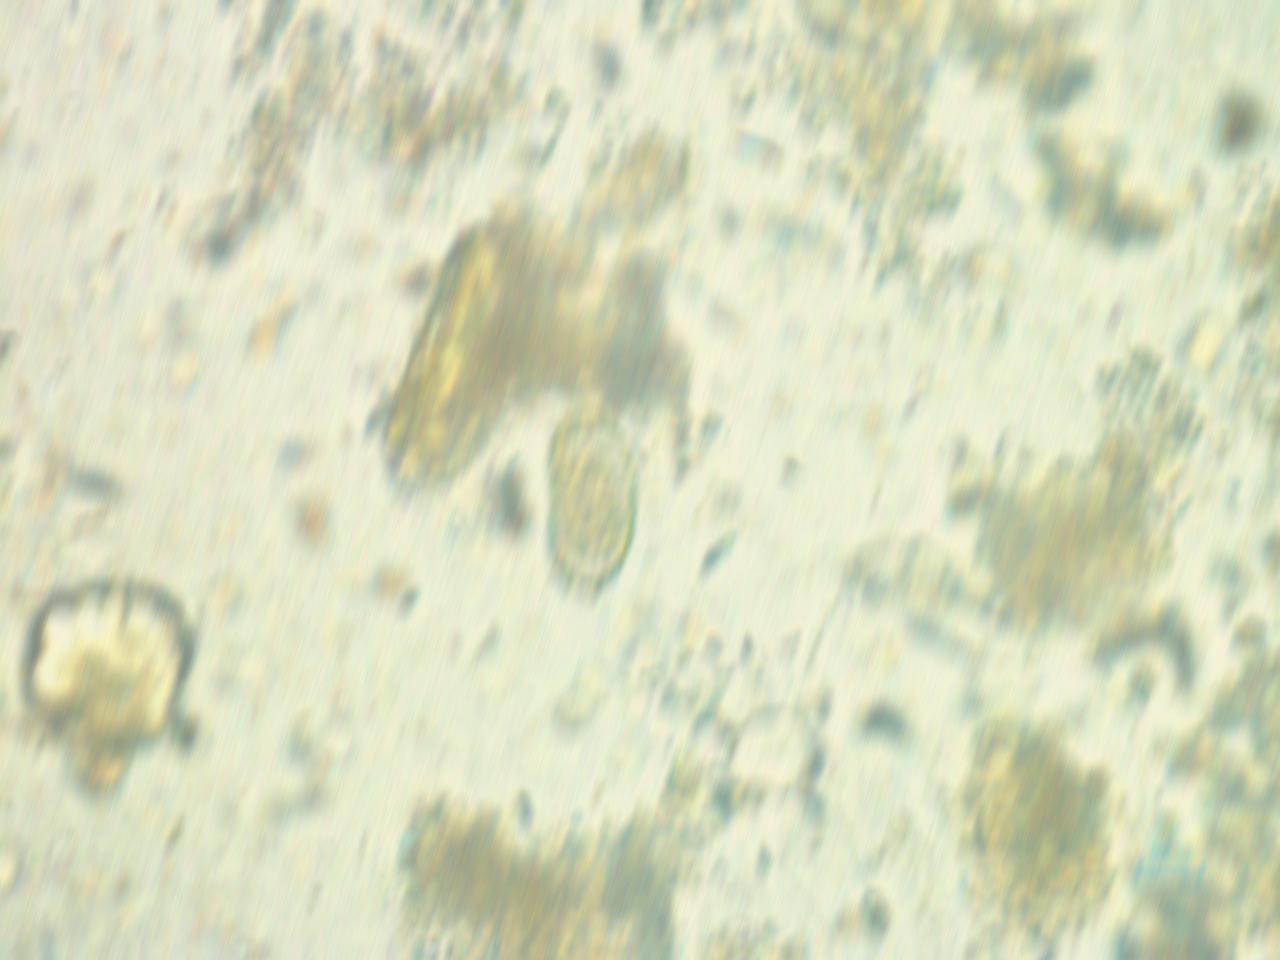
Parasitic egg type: Capillaria philippinensis